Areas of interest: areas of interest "Sport and cultural"
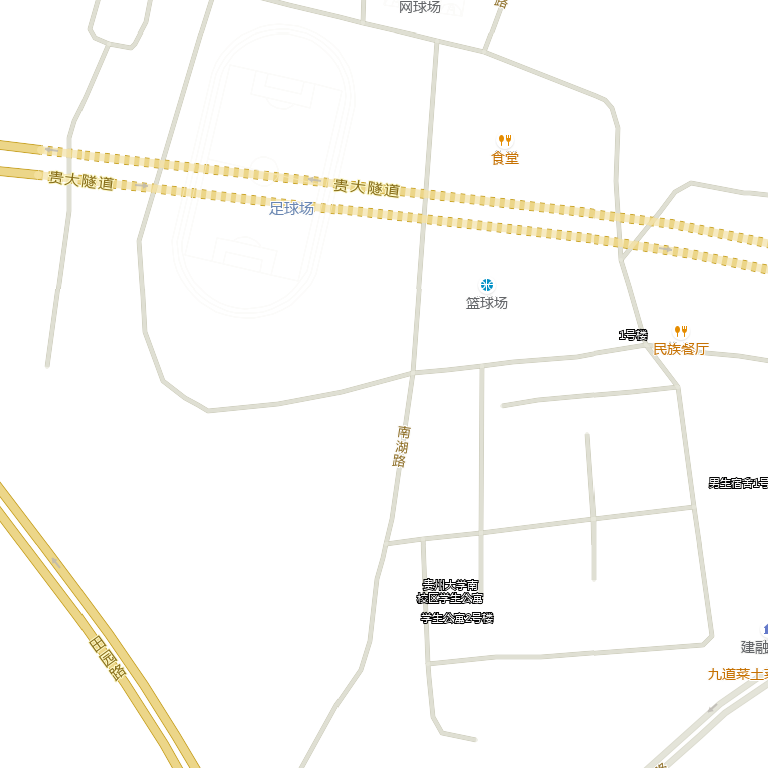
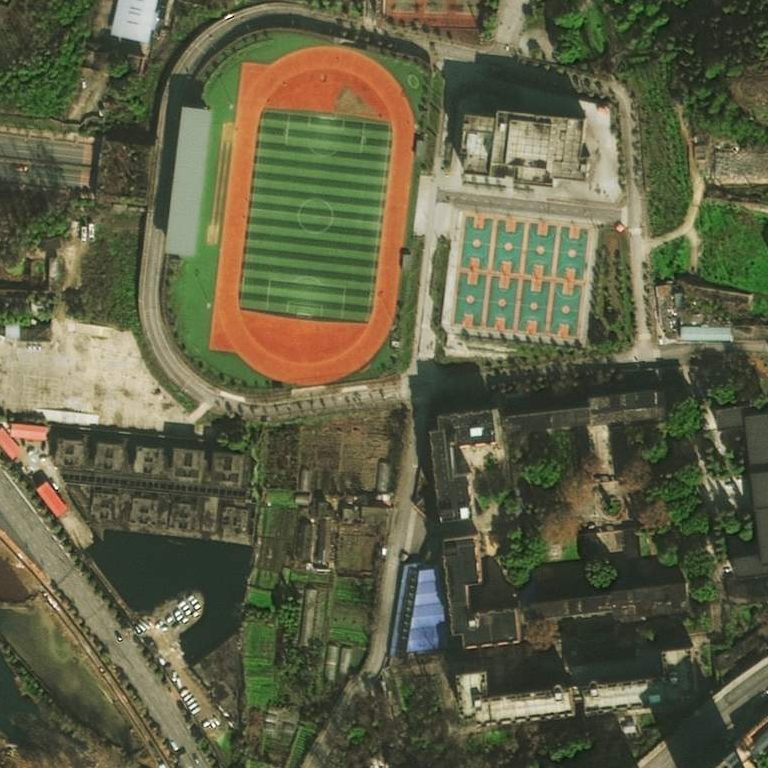